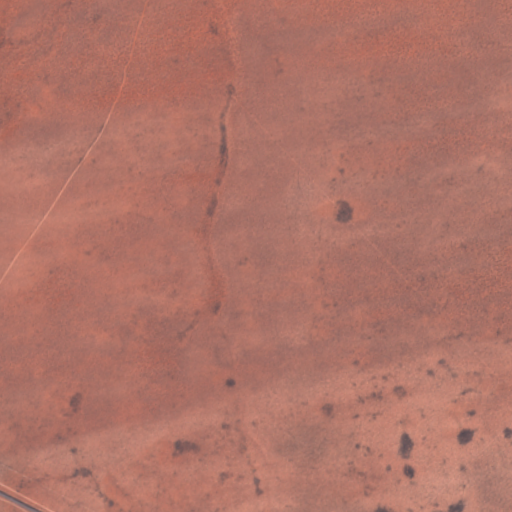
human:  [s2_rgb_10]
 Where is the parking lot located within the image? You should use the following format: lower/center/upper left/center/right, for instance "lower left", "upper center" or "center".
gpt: There is no parking lot in the image.